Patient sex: M
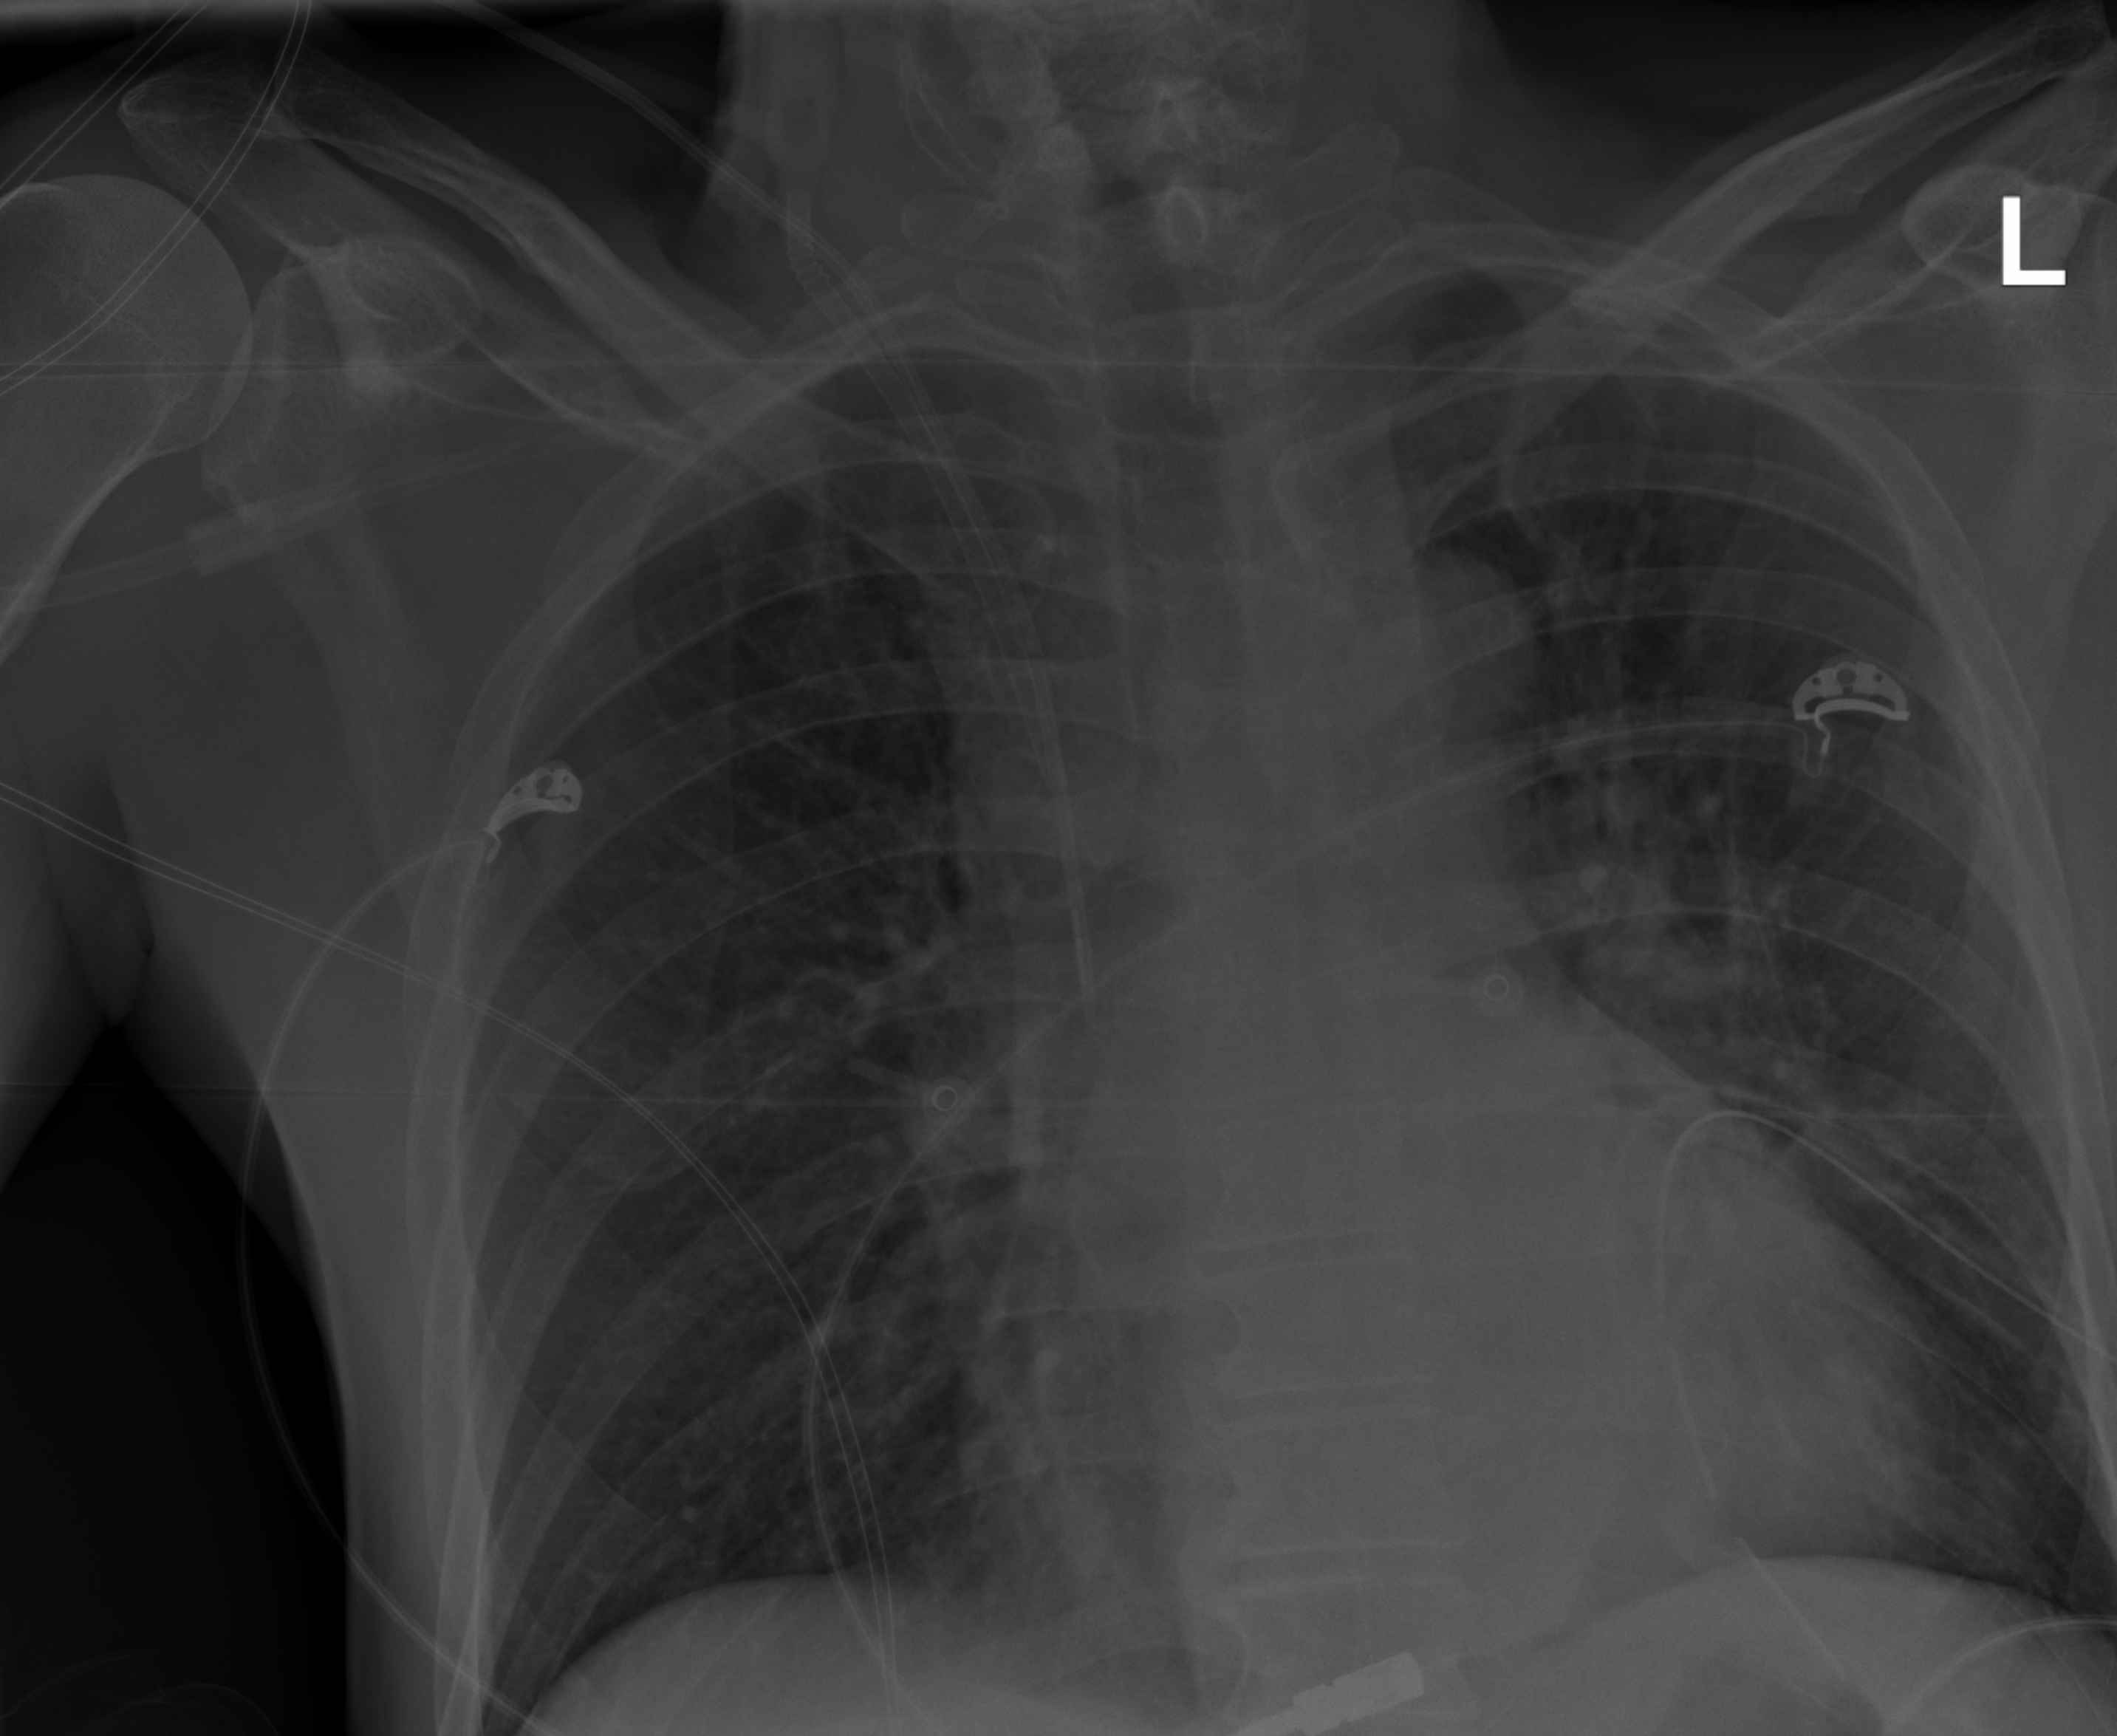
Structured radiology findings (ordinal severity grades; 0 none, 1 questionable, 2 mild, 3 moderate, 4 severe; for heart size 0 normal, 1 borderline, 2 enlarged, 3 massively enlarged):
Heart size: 2
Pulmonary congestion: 2
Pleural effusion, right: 0
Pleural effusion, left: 0
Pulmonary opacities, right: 0
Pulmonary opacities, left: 0
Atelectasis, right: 0
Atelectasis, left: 0